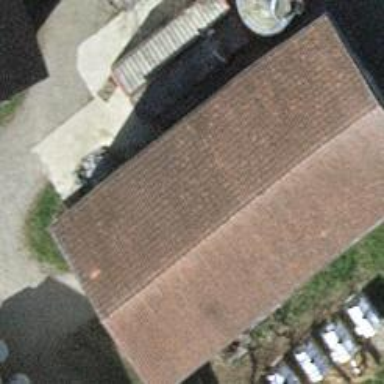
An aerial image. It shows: Farm auxiliary building with gabled roof.